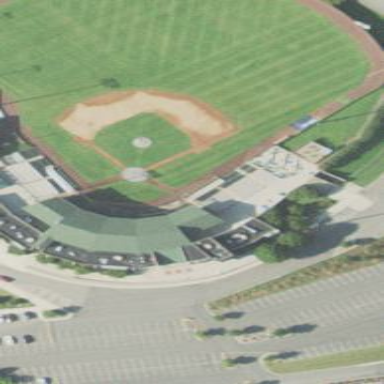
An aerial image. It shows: Baseball stadium for sports and leisure activities.